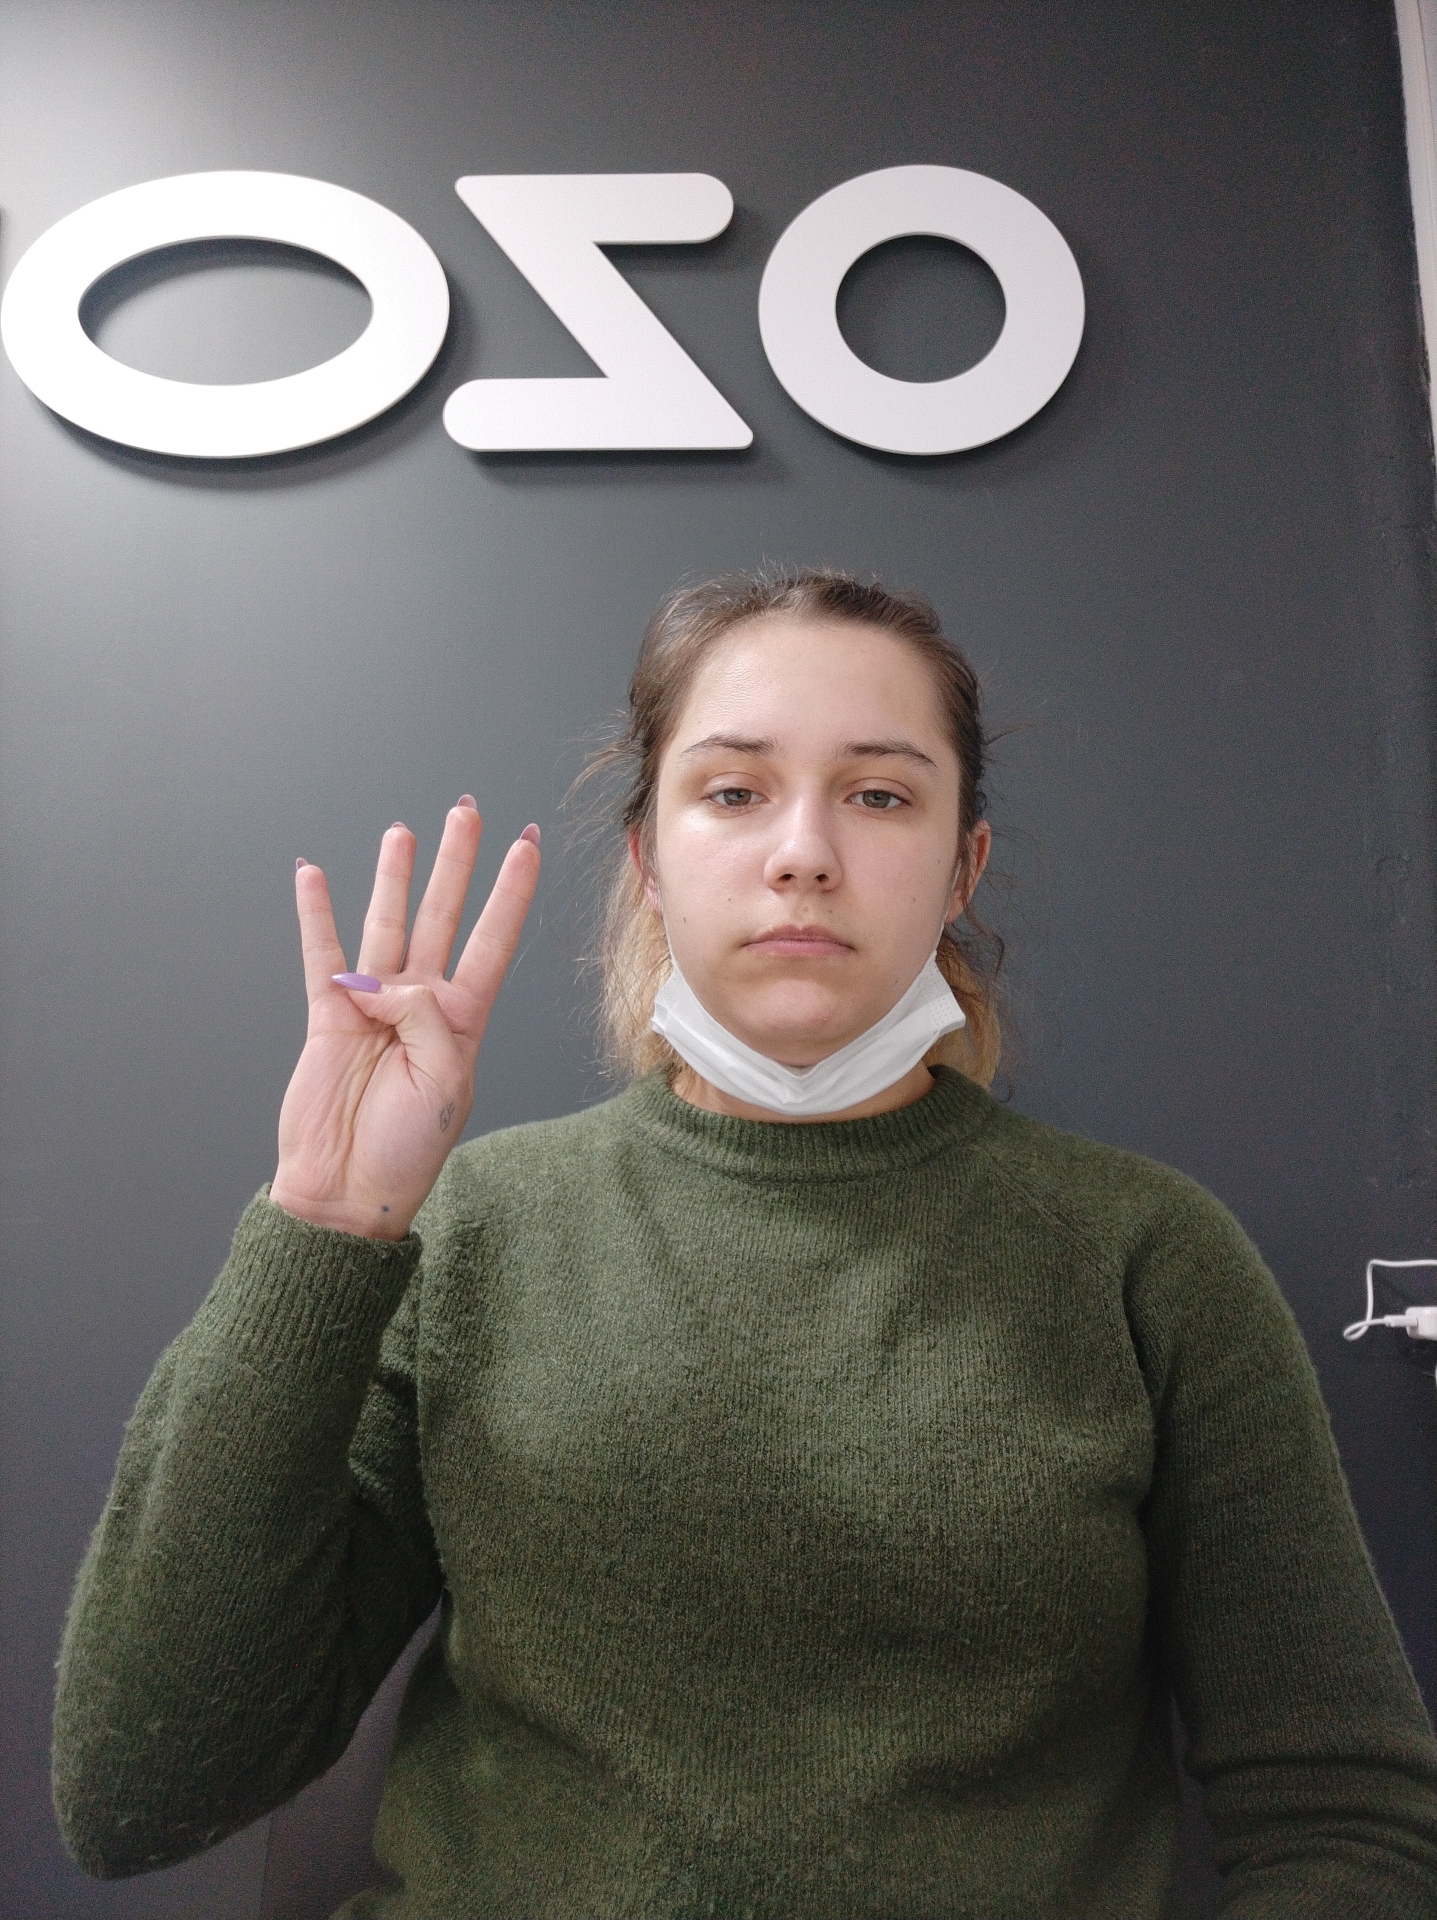
Label: clear